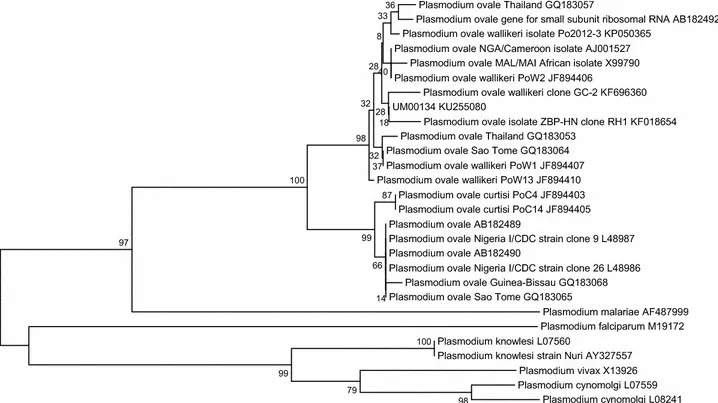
Phylogenetic analysis of the NG-PCR product (UM00134). The phylogenetic tree is constructed using the Neighbor-Joining methods and Jukes-Cantor model, with Bootstrap value of 1000. The patient isolate, UM00134 is clustered with P. ovale wallikeri isolates. GenBank accession number is given after each isolate's name.
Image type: chart (chart)